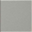
Piece: xx